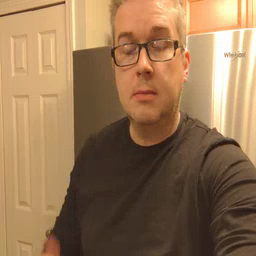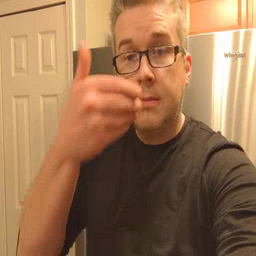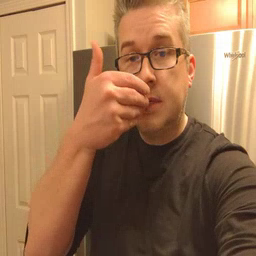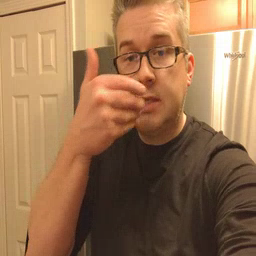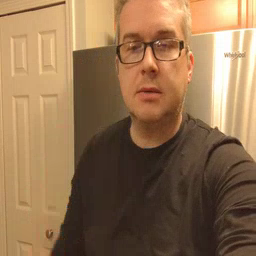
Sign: pizza